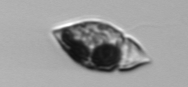
Label: Amphidinium